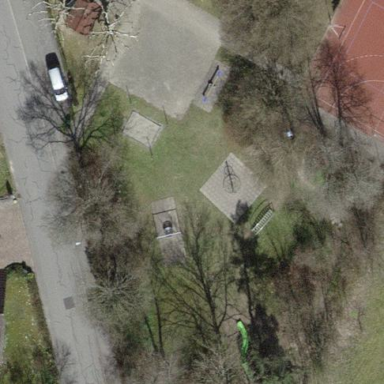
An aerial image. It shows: Playground area for leisure activities on the land.